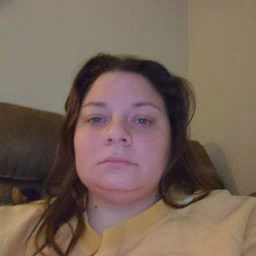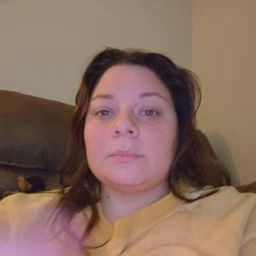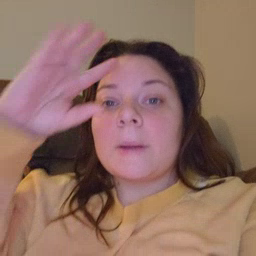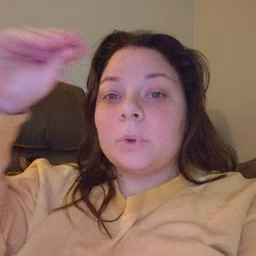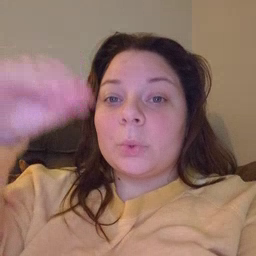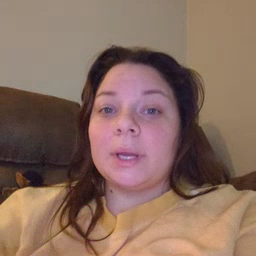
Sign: boy